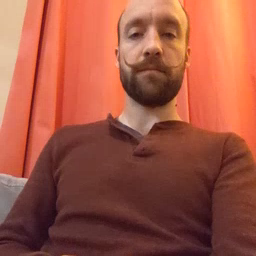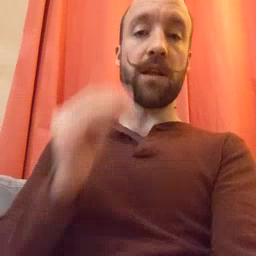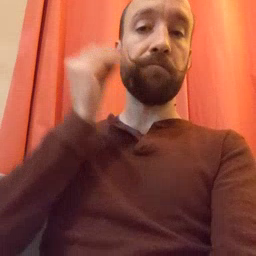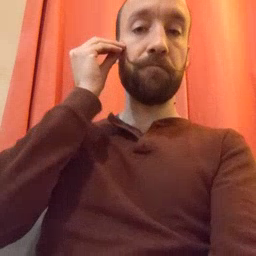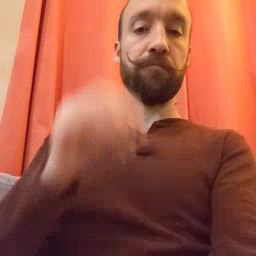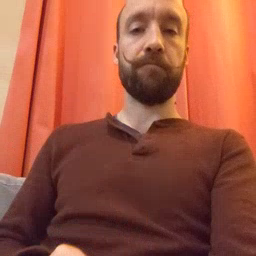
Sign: home